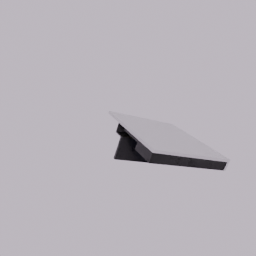
Label: furniture